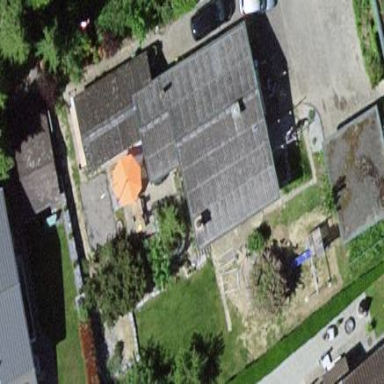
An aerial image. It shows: Simple and straightforward house.